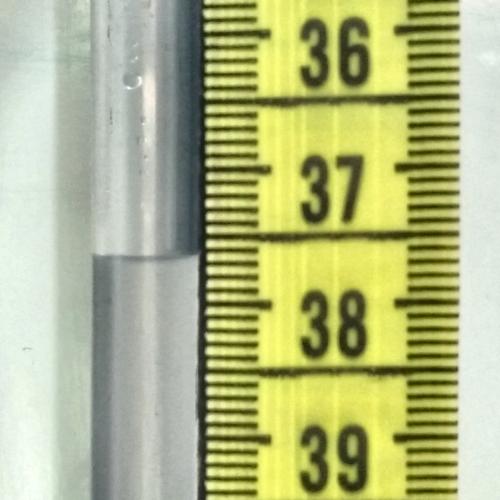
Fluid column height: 37.6 cm